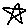
Label: star